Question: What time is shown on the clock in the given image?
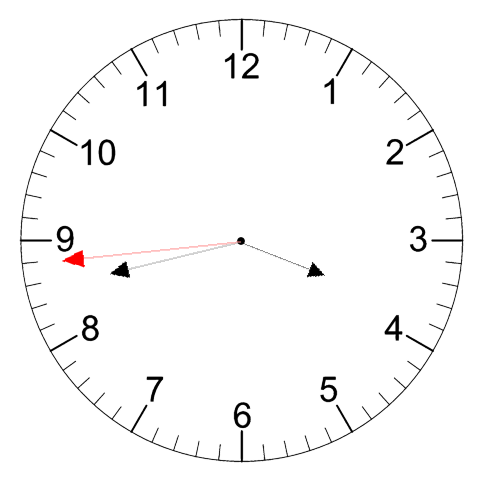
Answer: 03:42:44